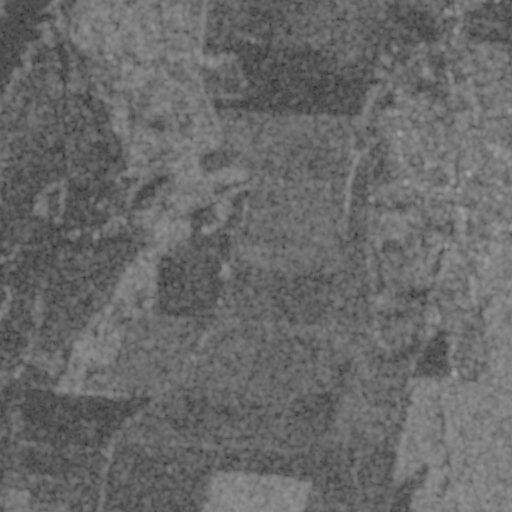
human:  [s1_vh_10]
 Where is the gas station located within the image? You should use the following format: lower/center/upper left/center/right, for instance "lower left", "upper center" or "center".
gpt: The gas station is located in the center right of the image.
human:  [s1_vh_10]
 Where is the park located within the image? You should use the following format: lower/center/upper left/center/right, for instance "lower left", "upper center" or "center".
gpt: The park is located in the upper right of the image.
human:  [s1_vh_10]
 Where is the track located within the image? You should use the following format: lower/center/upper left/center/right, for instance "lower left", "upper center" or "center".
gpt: The track is located in the center right of the image.
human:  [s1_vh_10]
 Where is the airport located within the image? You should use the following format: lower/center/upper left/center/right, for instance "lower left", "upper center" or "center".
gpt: There is no airport in the image.

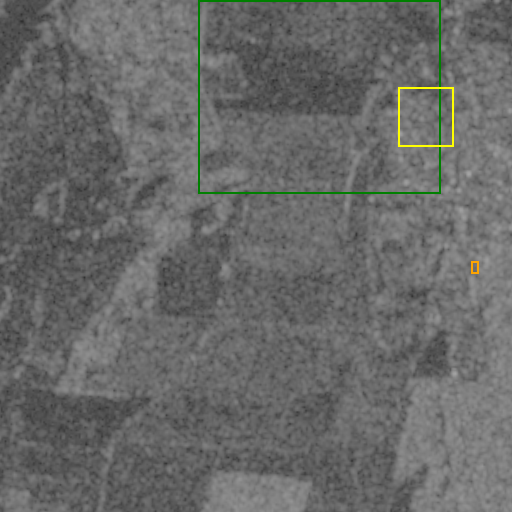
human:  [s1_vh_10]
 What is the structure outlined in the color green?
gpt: The structure outlined in green is a crop field.
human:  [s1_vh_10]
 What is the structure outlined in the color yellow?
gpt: The structure outlined in yellow is a park.
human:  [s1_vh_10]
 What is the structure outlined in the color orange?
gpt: The structure outlined in orange is a track.
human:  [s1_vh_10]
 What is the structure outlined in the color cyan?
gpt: There is no cyan outline.